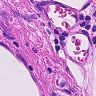
Metastatic tissue present: no